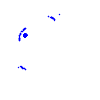
Particle: electron